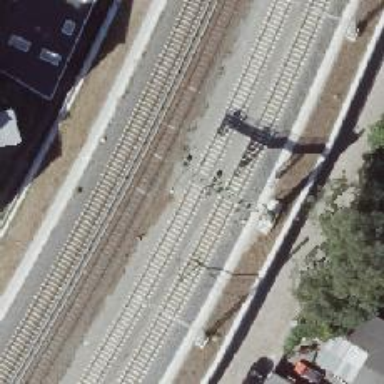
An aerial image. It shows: Railway signal.